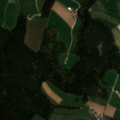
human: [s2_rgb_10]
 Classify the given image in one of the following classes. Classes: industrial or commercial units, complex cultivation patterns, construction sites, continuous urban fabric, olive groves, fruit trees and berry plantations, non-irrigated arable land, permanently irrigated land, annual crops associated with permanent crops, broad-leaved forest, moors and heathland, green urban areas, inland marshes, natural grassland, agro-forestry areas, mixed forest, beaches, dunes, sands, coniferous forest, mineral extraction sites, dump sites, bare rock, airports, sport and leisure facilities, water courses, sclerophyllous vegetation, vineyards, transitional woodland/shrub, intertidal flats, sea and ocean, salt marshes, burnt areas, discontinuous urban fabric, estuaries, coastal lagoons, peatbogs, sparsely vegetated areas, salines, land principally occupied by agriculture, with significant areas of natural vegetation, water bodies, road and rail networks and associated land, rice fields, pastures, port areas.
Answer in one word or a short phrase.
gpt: complex cultivation patterns, land principally occupied by agriculture, with significant areas of natural vegetation, coniferous forest, mixed forest